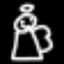
Label: angel